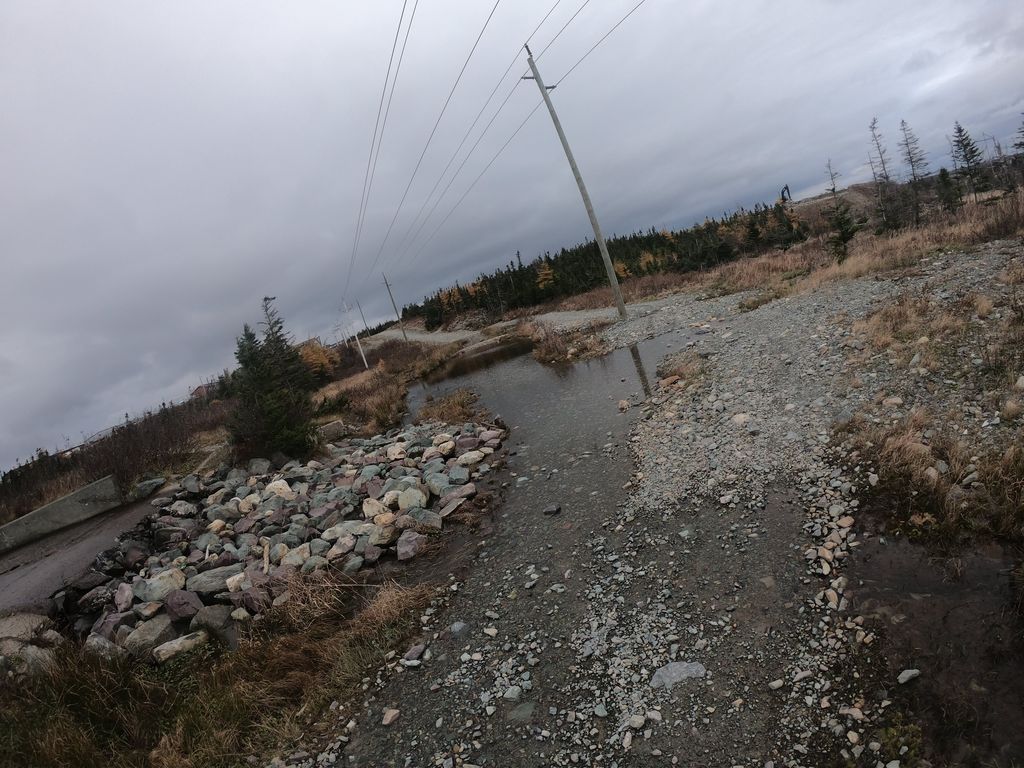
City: st_johns